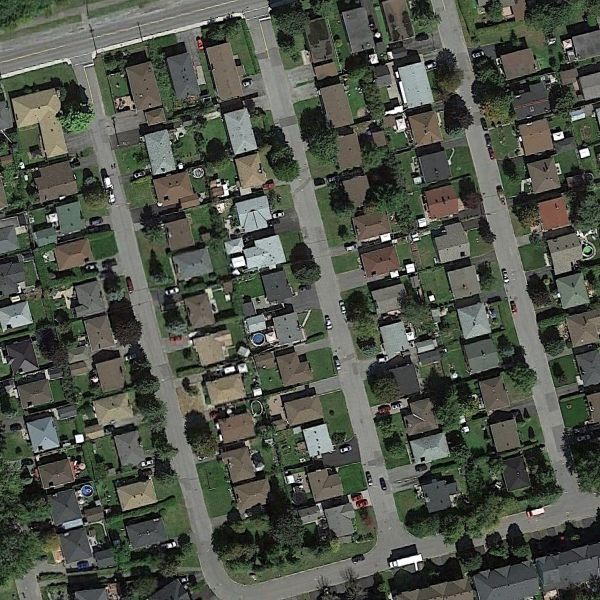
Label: DenseResidential